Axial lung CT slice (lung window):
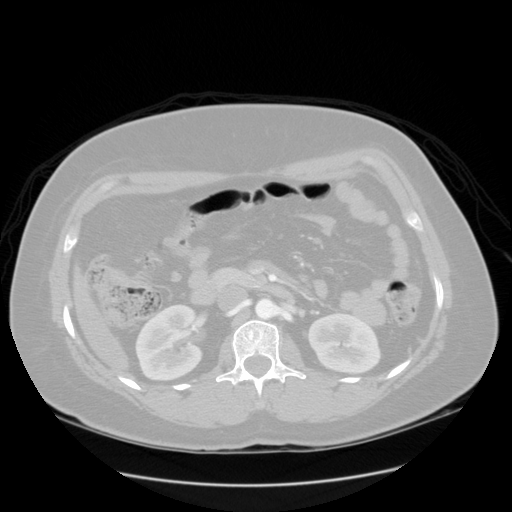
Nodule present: no